Question: Let's suppose I have following AVL tree and my task is to find next greater element of given element (i.e. it's 7 for 6). What algorithm can I use?

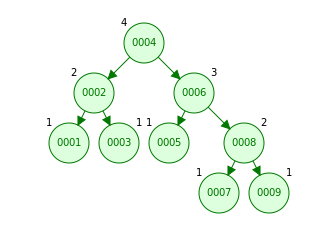
Answer: You walk recursivly through the nodes and if you found i.e. the node 6, then you return deepest left children..
pseudo code:
'''
function find_bigger_key(key, node):
if node = null then
return null
else if node.key = key then
return min_node(node)
else if key < node.key then
return find_bigger_key(key, node.left)
else
return find_bigger_key(key, node.right)
function min_node(node):
if node.ltree = null then
return node
else
return min_node(node.ltree)
'''
That is only a example how you could do it, but it depends how your AVLTree object model looks like.
A example implementation in python:
'''
class AVLTree(object):
def __init__(self, key, ltree=None, rtree=None):
self.key = key ; self.ltree = ltree ; self.rtree = rtree ;
# perhaps some other attributes here....
# some other methods here ...
def find_bigger_key(self, key):
if not self: return None
elif self.key == key:
if self.rtree:
return self.rtree.min_node()
else:
return None
elif self.key > key:
return self.left.find_bigger_key(key)
else:
return self.right.find_bigger_key(key)
'''
A example output of python:
'''
>>> # aTree is a avltree object that represents your example
>>> key = 6
>>> found_node = aTree.find_bigger_key(key)
>>> print(found_node)
7
>>> key = 7
>>> found_node = aTree.find_bigger_key(key)
>>> print(found_node)
None
'''